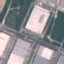
Land use / land cover class: Industrial